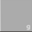
Piece: xx